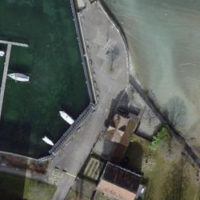
EUNIS habitat code: 14
Species observed at this site:
Tachybaptus ruficollis
Corvus corone
Podiceps cristatus
Actitis hypoleucos
Fulica atra
Anas crecca
Podiceps auritus
Emberiza citrinella
Anthus spinoletta
Podiceps nigricollis
Emberiza cirlus
Bucephala clangula
Aegithalos caudatus
Anthus pratensis
Larus cachinnans
Spinus spinus
Chroicocephalus ridibundus
Larus michahellis
Cygnus olor
Gavia arctica
Gallinula chloropus
Erithacus rubecula
Falco tinnunculus
Motacilla cinerea
Cyanistes caeruleus
Anas platyrhynchos
Sturnus vulgaris
Larus canus
Aythya ferina
Aythya fuligula
Passer domesticus
Fringilla coelebs
Mareca penelope
Passer montanus
Chlidonias niger
Phalacrocorax carbo
Fringilla montifringilla
Mareca strepera
Parus major
Hirundo rustica
Mergus merganser
Larus argentatus
Ichthyaetus melanocephalus
Motacilla alba